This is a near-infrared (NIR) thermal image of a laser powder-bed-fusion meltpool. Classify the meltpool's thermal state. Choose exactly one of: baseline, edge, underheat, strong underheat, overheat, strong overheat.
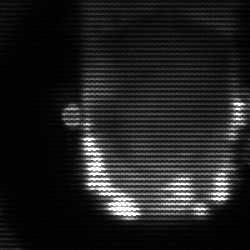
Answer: baseline